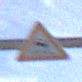
Verkehrszeichen: SchleuderOderRutschgefahr
Umgebung: Outdoor, RoadRail
Tageszeit: MorningAfternoon
Wetter: PartlyCloudy
Licht: Natural
Jahreszeit: NotSpecified
Kontrast: HighContrast